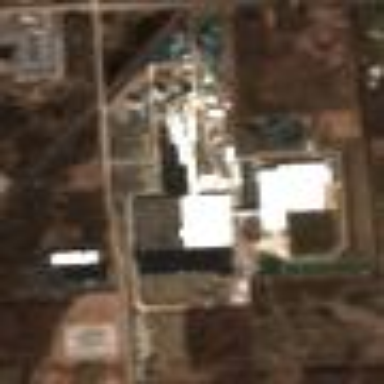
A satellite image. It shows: Industrial area with factory.